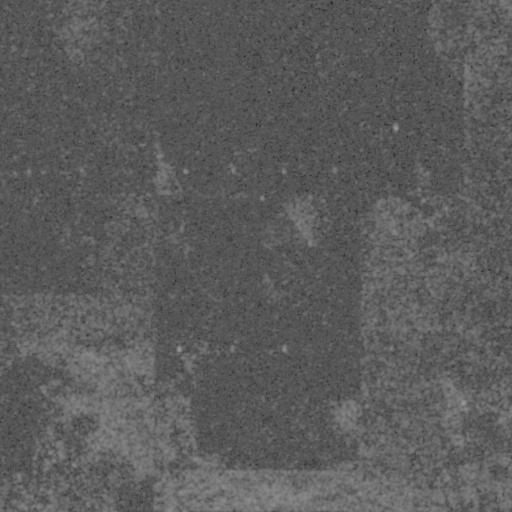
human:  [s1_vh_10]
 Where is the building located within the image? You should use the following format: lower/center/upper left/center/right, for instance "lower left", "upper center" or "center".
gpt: The building is located in the lower left of the image.
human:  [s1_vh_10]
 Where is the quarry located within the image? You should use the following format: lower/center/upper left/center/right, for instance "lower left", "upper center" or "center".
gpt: There is no quarry in the image.

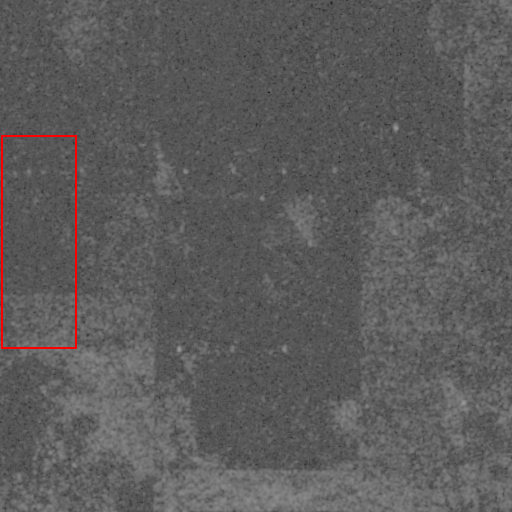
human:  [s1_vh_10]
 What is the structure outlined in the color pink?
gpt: There is no pink outline.
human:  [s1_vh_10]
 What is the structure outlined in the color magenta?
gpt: There is no structure outlined in magenta.